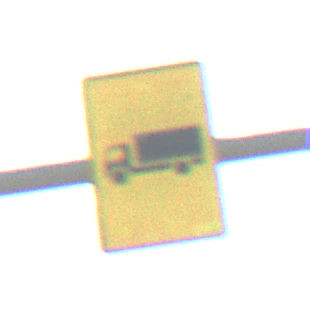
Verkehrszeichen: KFZZulaessigeGesamtmasse3Komma5TOhnePfeilsymbol
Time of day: Midday
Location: Outdoor (RoadRail)
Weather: PartlyCloudy
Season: NotSpecified
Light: Natural